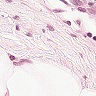
Metastatic tissue present: no